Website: apple
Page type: billing-address
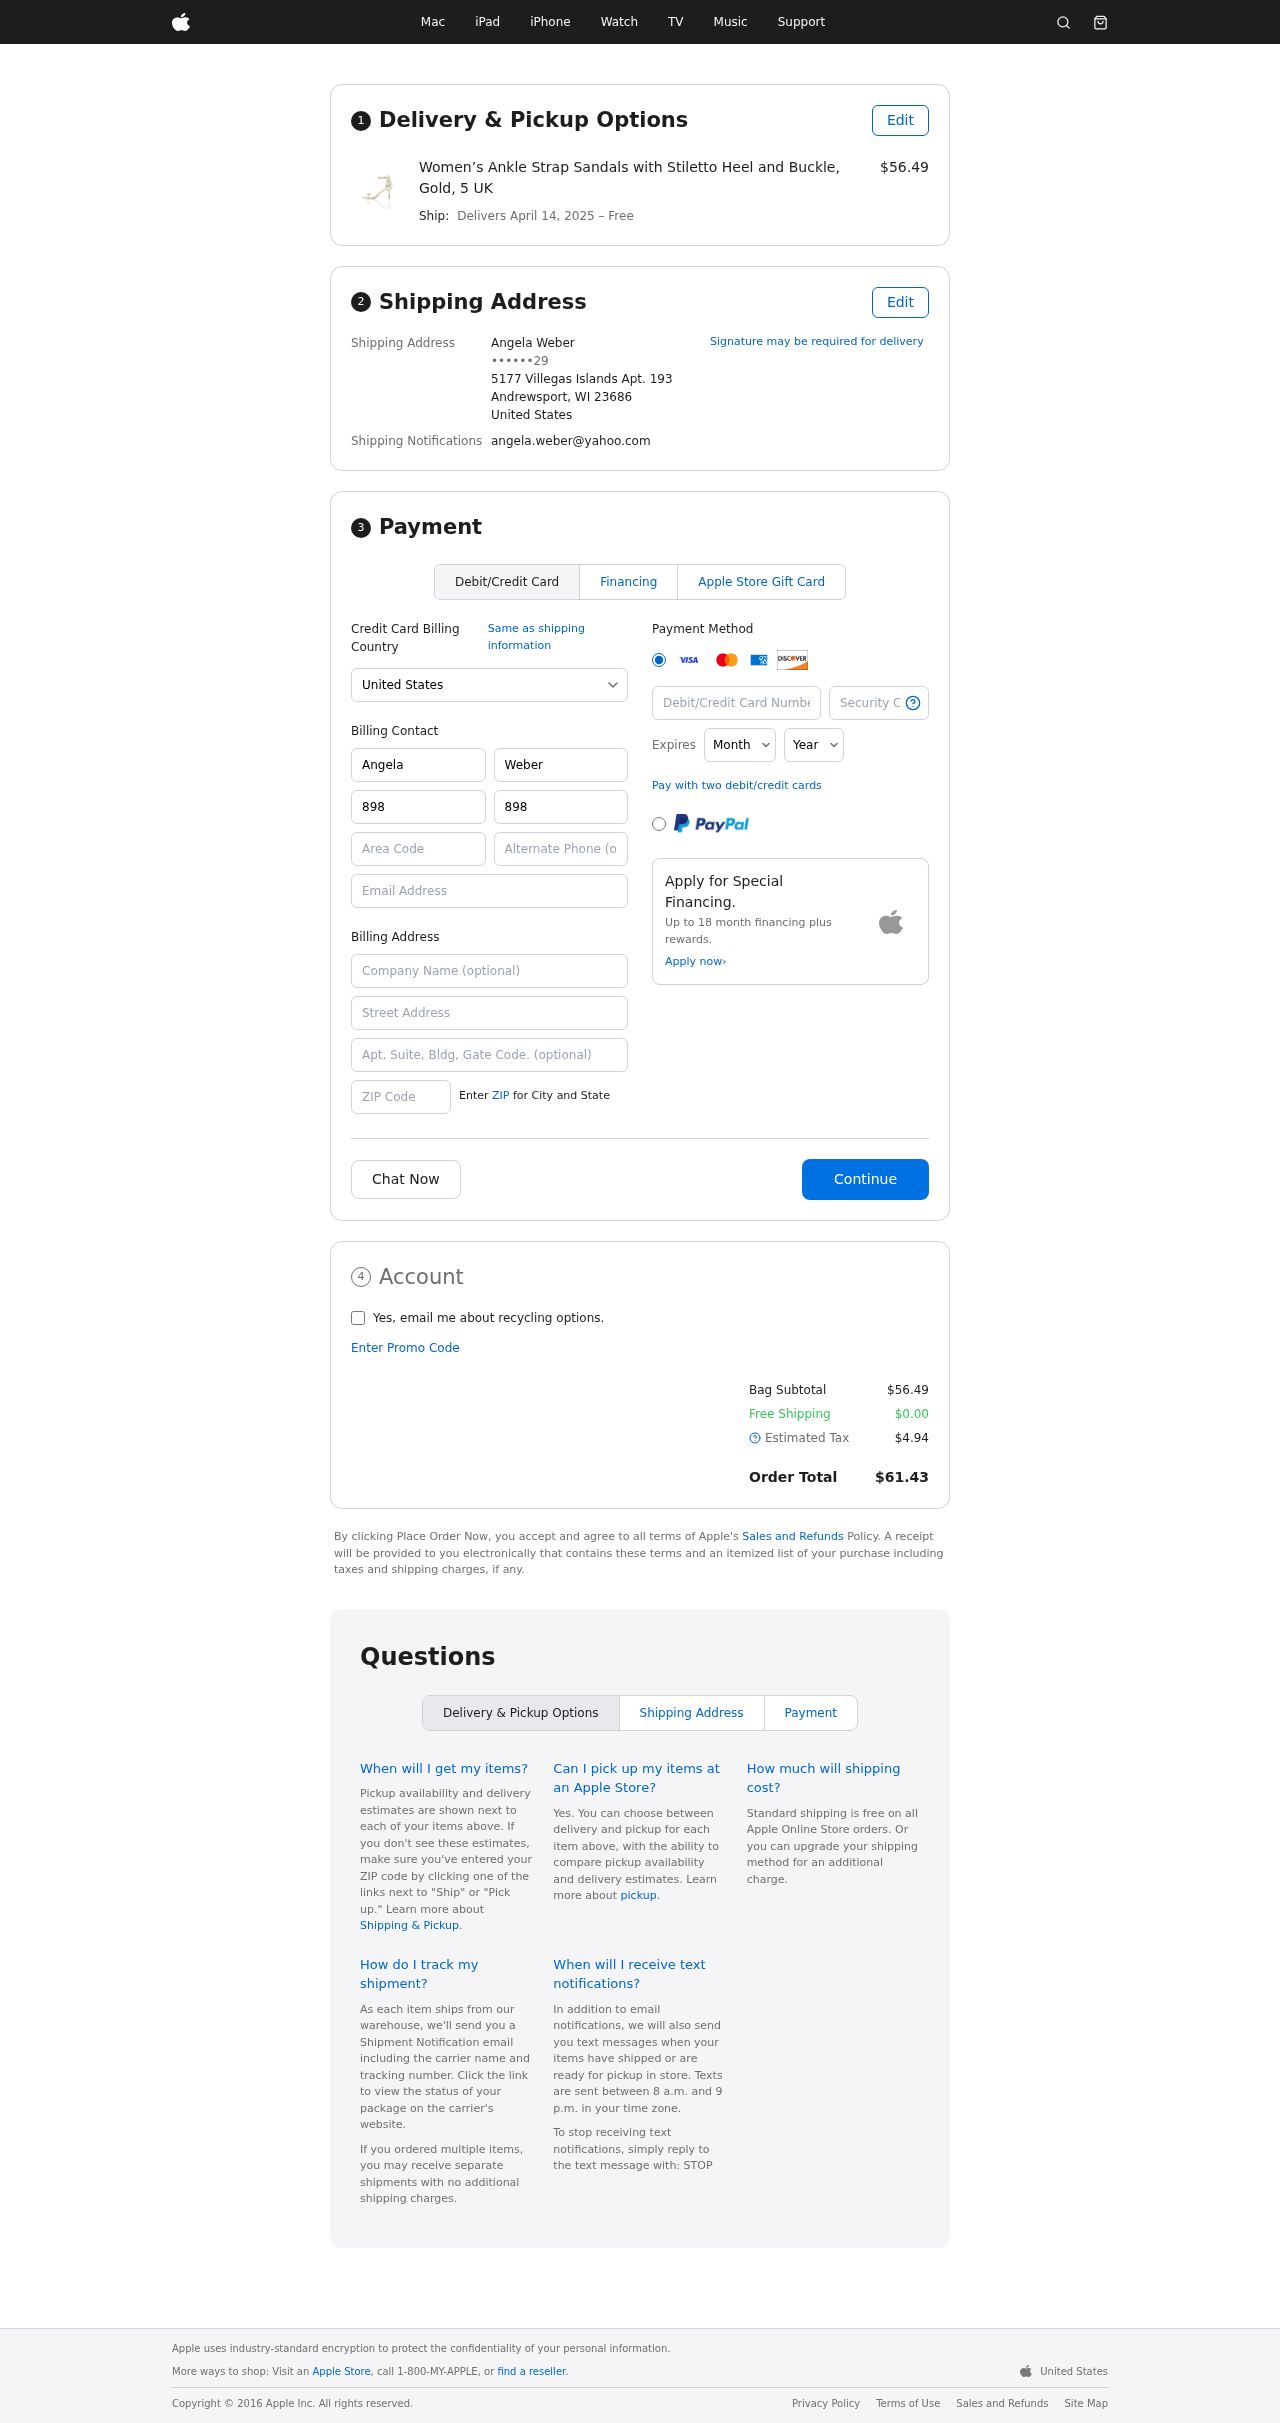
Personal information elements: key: PII_CARD_CVV
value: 8407
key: PII_CARD_EXPIRY_MONTH
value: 05
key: PII_CARD_EXPIRY_YEAR
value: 26
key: PII_CARD_NUMBER
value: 3727 4192 6690 941
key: PII_CITY_STATE_ZIP
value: Andrewsport, WI 23686
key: PII_COUNTRY
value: United States
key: PII_EMAIL
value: angela.weber@yahoo.com
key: PII_FULLNAME
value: Angela Weber
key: PII_STREET
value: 5177 Villegas Islands Apt. 193
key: PII_PHONE_MASKED
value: ••••••29
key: PII_BILLING_FIRSTNAME
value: Angela
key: PII_BILLING_LASTNAME
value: Weber
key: PII_BILLING_PHONE_AREA
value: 898
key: PII_BILLING_PHONE
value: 8987728229
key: PII_BILLING_PHONE_ALT_AREA
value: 891
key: PII_BILLING_PHONE_ALT
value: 8918731672
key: PII_BILLING_EMAIL
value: angela.weber@yahoo.com
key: PII_BILLING_COMPANY
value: Johnson PLC
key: PII_BILLING_STREET
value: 5177 Villegas Islands Apt. 193
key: PII_BILLING_POSTCODE
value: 23686
Product elements: key: PRODUCT1_NAME
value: Women’s Ankle Strap Sandals with Stiletto Heel and Buckle, Gold, 5 UK
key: PRODUCT1_PRICE
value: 56.49
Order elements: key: ORDER_DELIVERY_DATE
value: April 14, 2025
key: ORDER_SUBTOTAL
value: $56.49
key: ORDER_SHIPPING_COST
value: $0.00
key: ORDER_TAX
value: $4.94
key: ORDER_TOTAL
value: $61.43